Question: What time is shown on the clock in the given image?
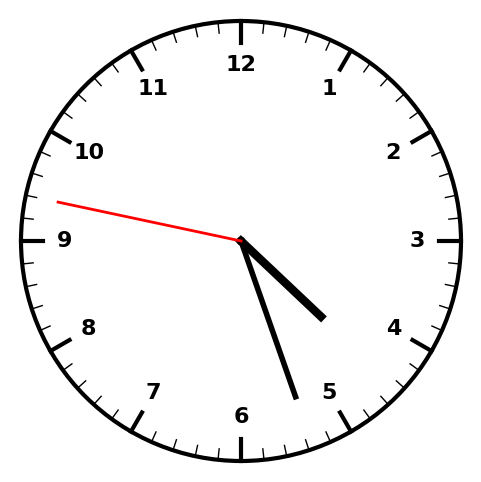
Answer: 04:26:47